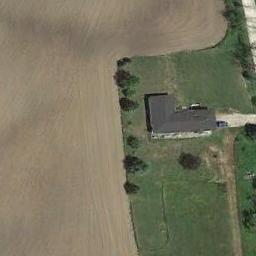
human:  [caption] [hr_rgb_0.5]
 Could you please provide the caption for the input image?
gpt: There is a large vacant lot next to the sparse residential .

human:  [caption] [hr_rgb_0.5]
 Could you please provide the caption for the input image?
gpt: The sparse residential is on the grass next to the bare land .

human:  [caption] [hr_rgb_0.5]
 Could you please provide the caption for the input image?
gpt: There is a cottage with a black roof on the lawn .

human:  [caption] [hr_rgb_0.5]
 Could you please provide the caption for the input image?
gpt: There is a house in a sparse residential area, And a clearing and grass .

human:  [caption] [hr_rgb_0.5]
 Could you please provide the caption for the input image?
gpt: A sparse residential area with a black building on the green meadow .